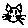
Label: cat